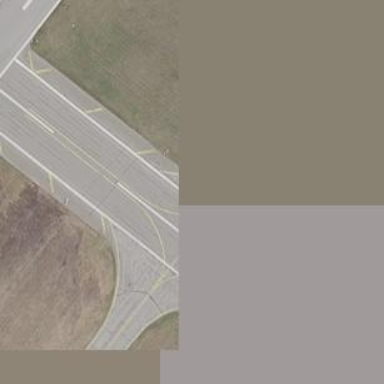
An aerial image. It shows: Image of taxiway at airport.